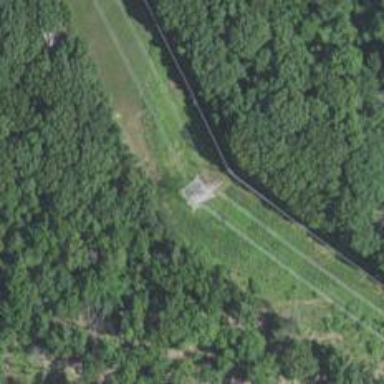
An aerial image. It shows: Lattice structure tower used for power transmission.